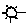
Label: sun